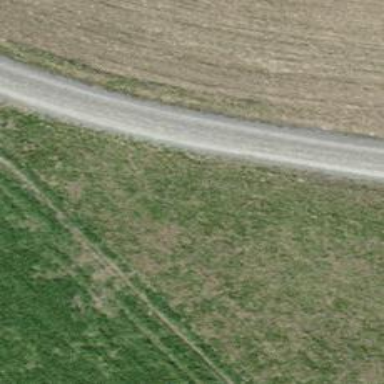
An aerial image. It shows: Track with grade 2 tracktype.